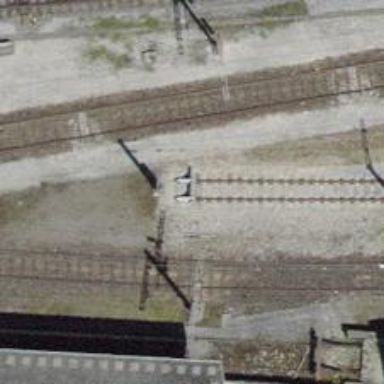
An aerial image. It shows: Railway buffer stop.